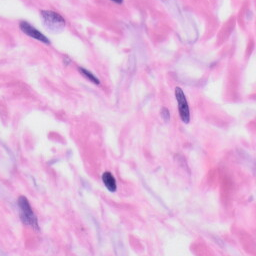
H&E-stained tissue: Skin